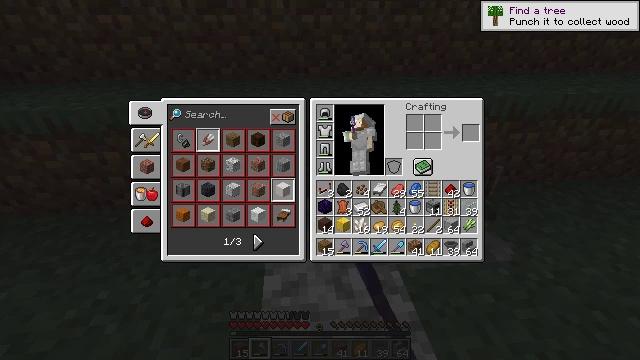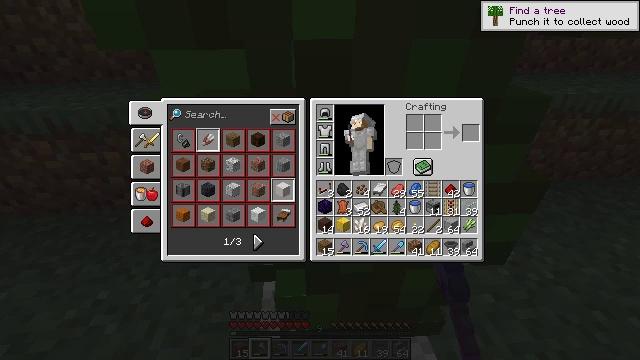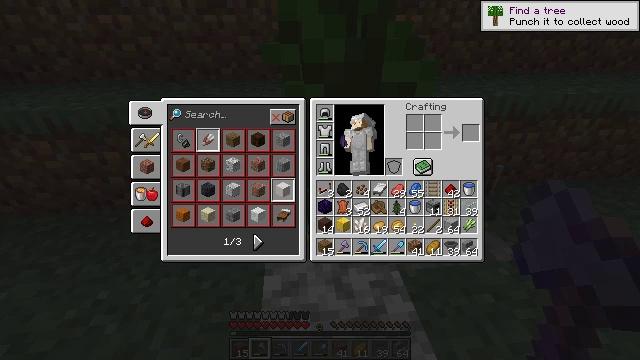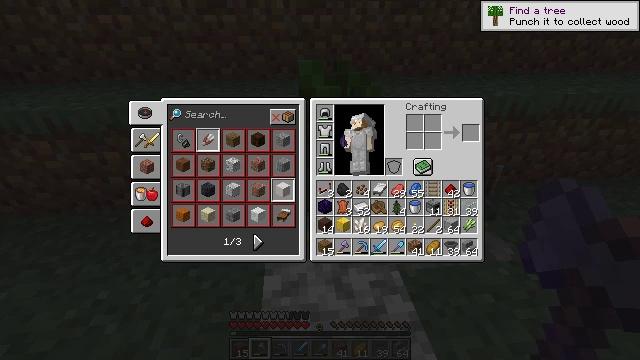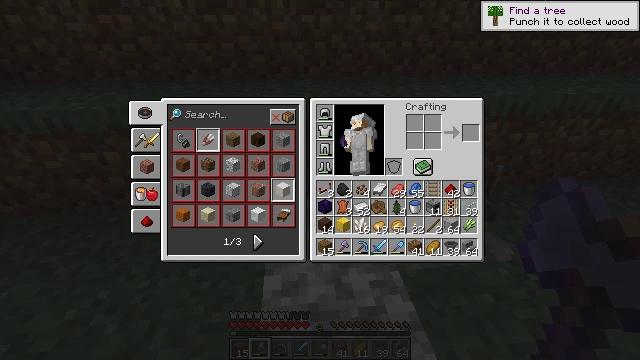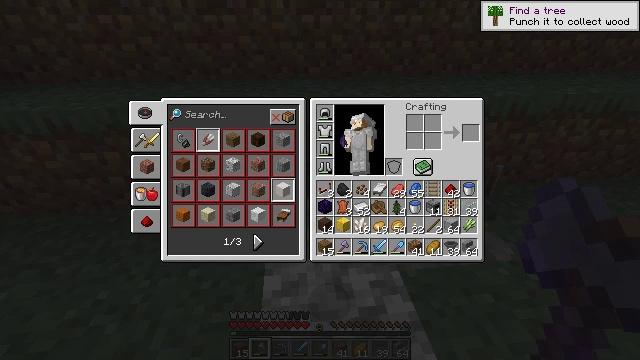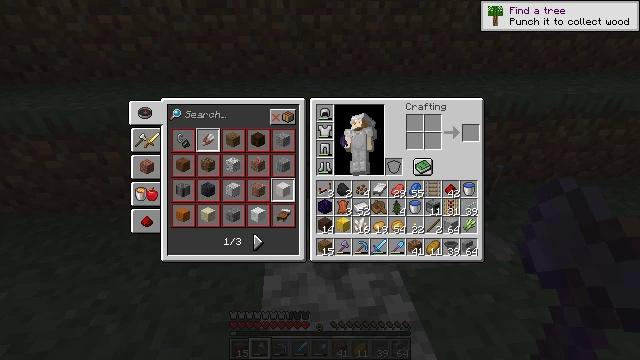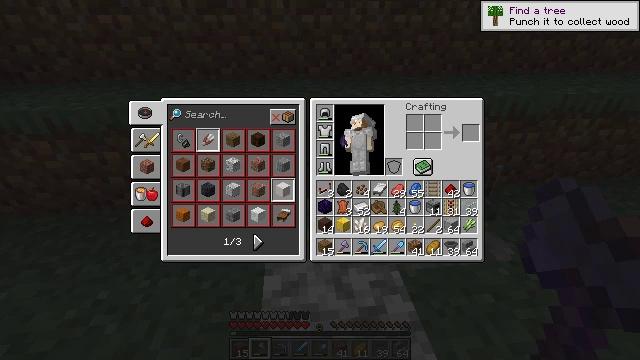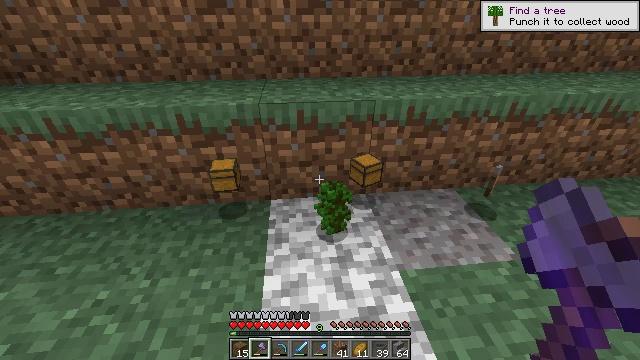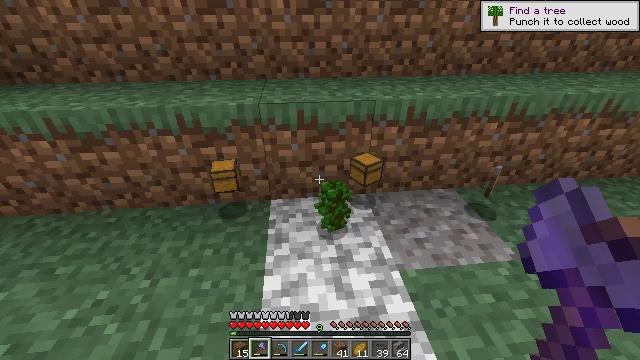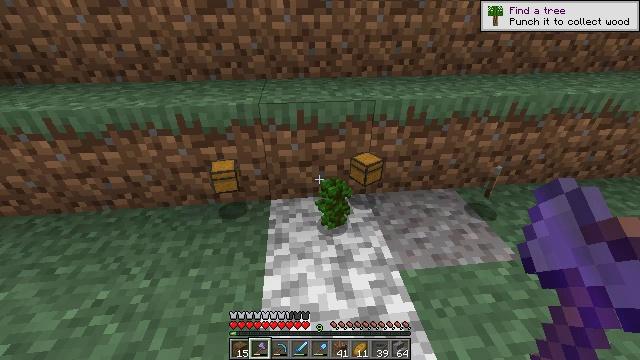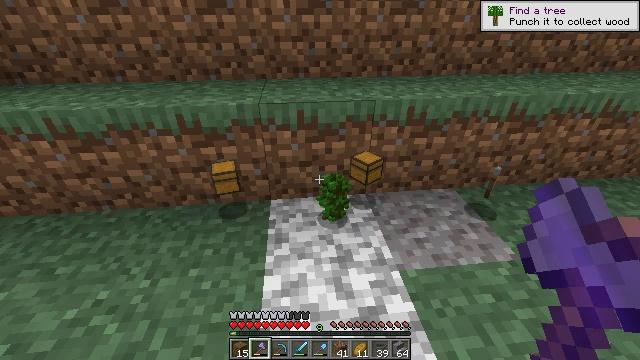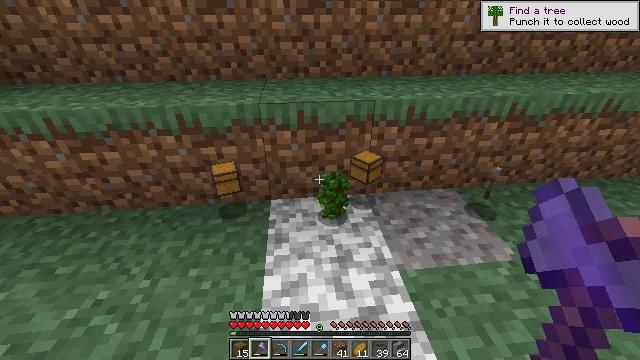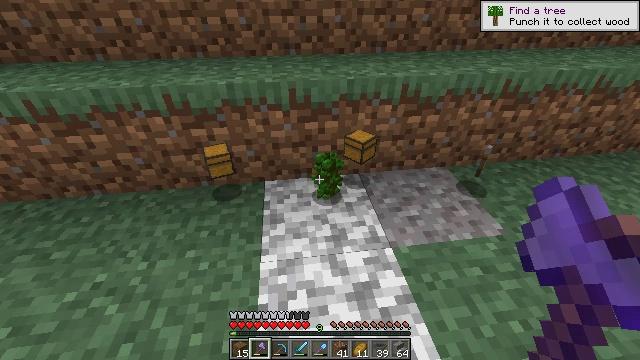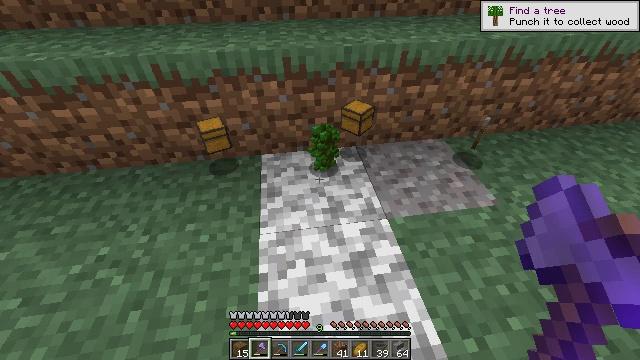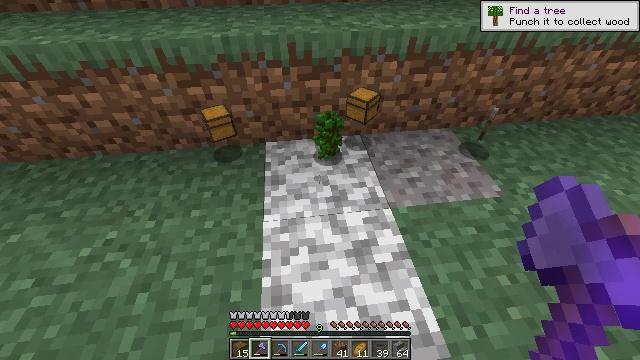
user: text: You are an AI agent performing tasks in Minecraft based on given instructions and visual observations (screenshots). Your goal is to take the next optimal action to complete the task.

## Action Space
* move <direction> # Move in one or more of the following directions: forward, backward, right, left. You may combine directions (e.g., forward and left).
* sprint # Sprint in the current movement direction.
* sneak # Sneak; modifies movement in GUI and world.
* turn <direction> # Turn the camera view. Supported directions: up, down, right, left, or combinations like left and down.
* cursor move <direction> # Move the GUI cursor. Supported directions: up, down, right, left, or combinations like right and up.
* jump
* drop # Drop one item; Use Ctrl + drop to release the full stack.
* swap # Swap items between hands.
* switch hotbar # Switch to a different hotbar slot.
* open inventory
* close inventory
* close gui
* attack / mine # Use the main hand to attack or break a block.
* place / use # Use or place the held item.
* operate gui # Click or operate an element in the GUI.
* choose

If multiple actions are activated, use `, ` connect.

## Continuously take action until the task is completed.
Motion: motion action
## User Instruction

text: Remove a repeater from the inventory.
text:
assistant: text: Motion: no_op
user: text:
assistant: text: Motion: no_op
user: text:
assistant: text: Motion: no_op
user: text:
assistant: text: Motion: no_op
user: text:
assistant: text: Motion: no_op
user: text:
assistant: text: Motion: no_op
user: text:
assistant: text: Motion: no_op
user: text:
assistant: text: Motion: no_op
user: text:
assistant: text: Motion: no_op
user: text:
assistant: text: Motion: no_op
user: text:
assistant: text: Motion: no_op
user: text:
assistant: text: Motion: no_op
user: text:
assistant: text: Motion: turn right and down
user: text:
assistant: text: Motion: turn down
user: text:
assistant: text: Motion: turn left and down
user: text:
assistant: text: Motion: turn left
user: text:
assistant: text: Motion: turn left
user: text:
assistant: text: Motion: turn left
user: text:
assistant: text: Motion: move forward, turn left and up
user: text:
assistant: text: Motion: move forward and move left
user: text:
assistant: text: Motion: move forward and move left
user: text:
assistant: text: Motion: move forward and move left, turn right
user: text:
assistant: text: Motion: move forward and move left, turn right
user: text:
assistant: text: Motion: move forward and move left, turn right
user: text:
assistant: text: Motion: move forward and move left, turn right
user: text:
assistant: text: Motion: move forward and move left, turn right
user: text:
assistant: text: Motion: move forward, turn right
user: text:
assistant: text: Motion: move forward
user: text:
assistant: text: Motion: no_op
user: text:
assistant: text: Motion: no_op